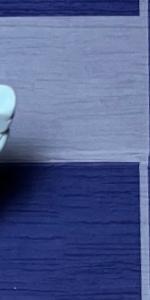
Label: Empty